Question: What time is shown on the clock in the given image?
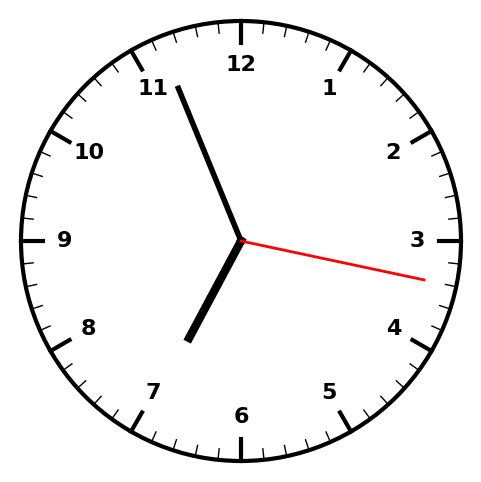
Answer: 06:56:17